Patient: sex F, age 59
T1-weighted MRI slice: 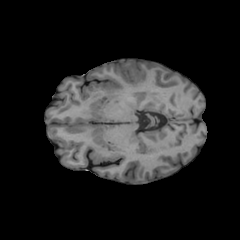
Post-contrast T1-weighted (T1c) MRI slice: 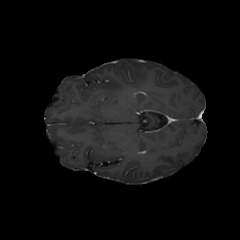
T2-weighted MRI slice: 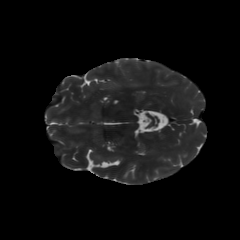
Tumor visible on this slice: no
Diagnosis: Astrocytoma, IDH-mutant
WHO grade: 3